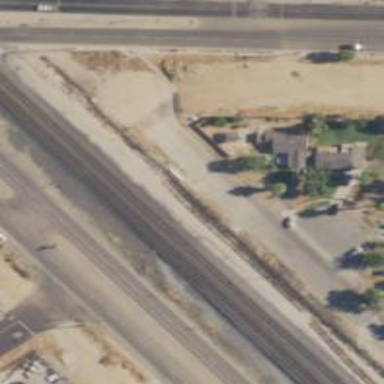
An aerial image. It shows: Abandoned railway.